Question: In my ASP.NET application I have two listboxes, say Listbox1 and Listbox2. Listbox1 having some listitems and which is in Multiple Selection Mode. If I Press the transfer button the selected items in Listbox1 should be moved to Listbox2. I have tried it for Single Selection Move and it works fine.
Now I need help for multiselection.
Code for Single Selection
'''
strItemText = lstAvailableItems.SelectedItem.Text
iItemCode = lstAvailableItems.SelectedValue
lstAvailableItems.Items.Remove(New ListItem(strItemText, iItemCode))
lstSelectedItems.Items.Add(New ListItem(strItemText, iItemCode))
'''
Listbox image

If I press the > button single selected item will be moved from Available Items listbox to selected items list box. How to do this for multiple selection?
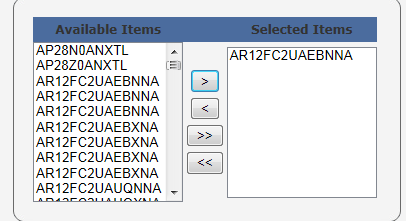
Answer: A combination of my original, and @Arman's.
'''
Dim lstRemoveItem As New List(Of ListItem)
For Each li As ListItem In lstAvailableItems.Items
If li.Selected Then
lstRemoveItem.Add(New ListItem(li.Text, li.Value))
' can't remove from the collection while looping through it
End If
Next
For Each li As ListItem In lstRemoveItem
lstSelectedItems.Items.Add(li) ' add to "selected" items
lstAvailableItems.Items.Remove(li) ' remove from the original available items
Next
'''